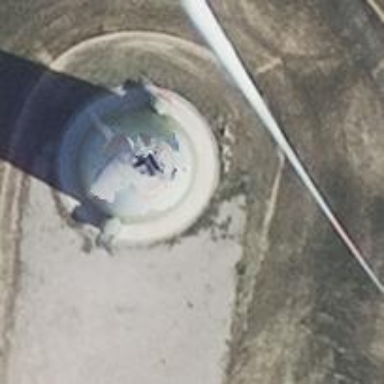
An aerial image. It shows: Wind generator powered by horizontal-axis wind turbine.